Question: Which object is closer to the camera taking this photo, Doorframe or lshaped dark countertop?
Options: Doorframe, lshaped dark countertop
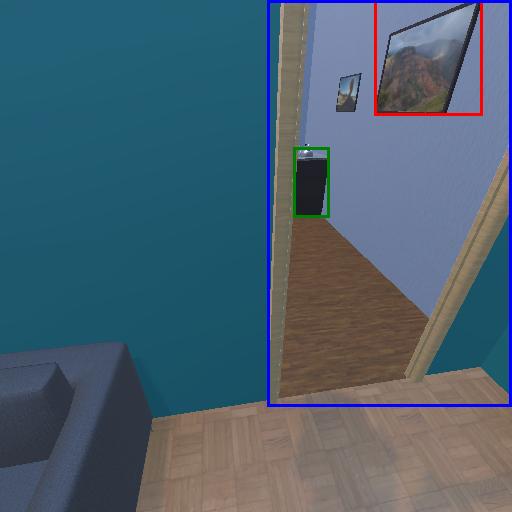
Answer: Doorframe